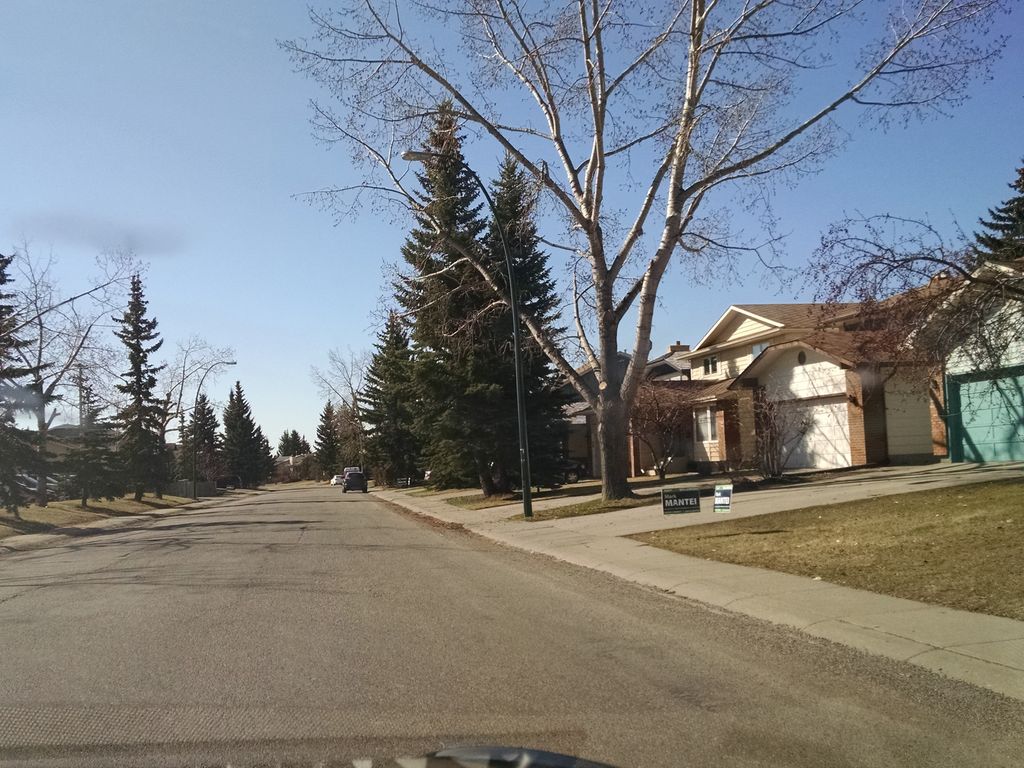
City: calgary